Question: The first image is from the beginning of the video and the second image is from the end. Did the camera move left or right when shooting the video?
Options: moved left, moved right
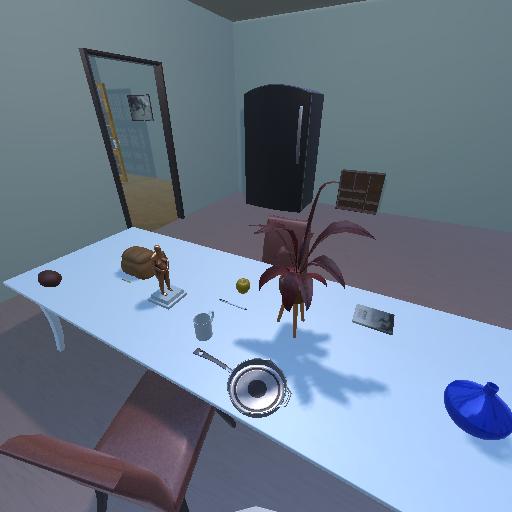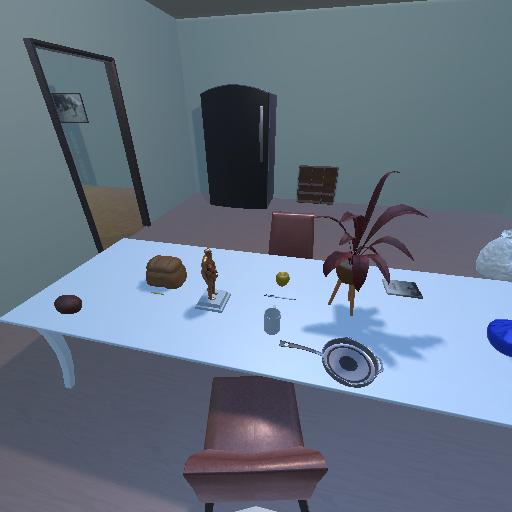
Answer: moved left